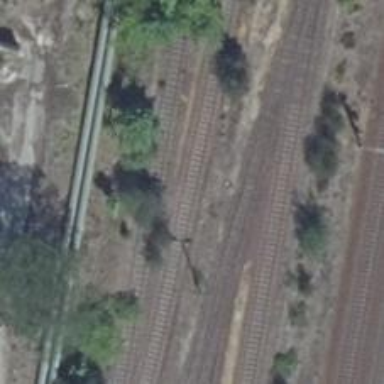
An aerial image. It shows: Railway switch.